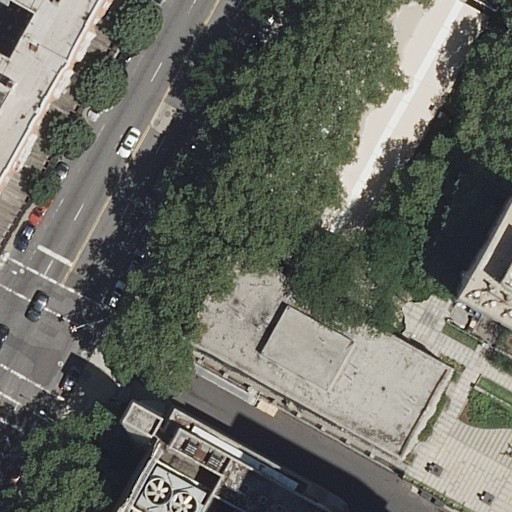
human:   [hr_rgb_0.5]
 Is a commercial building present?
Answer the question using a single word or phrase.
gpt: no

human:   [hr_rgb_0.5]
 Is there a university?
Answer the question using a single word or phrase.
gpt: yes

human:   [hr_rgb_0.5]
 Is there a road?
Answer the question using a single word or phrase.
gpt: yes

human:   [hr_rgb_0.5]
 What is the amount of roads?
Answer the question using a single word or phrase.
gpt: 15

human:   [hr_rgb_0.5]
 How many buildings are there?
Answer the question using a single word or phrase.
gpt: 6

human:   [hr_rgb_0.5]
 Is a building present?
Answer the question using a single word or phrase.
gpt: yes

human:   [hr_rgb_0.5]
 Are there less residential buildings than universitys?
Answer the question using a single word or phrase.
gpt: no

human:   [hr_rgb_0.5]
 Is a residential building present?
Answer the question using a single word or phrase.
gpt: yes

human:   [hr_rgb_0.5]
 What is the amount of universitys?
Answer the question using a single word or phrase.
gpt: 1

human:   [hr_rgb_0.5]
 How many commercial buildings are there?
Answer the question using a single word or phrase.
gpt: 0

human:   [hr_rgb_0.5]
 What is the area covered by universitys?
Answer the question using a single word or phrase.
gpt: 8295m2

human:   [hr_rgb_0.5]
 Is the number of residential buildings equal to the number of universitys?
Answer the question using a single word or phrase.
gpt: no

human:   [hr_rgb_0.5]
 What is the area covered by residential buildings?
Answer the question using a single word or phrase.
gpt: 3229m2

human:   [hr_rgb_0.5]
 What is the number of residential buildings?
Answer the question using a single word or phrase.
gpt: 6

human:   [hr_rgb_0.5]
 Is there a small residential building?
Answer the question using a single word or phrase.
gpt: yes

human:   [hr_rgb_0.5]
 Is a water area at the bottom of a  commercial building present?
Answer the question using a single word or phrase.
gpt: no

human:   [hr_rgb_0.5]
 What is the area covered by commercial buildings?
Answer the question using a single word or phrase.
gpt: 0m2

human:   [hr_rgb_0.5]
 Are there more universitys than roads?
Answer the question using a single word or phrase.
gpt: no

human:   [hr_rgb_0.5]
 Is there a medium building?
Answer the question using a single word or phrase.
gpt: yes

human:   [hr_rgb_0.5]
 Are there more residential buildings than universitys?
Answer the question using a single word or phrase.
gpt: yes

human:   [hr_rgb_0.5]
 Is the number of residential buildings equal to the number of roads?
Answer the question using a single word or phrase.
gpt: no

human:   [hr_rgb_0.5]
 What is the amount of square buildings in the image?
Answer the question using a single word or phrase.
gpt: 0

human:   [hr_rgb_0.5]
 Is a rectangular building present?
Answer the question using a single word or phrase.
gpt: yes

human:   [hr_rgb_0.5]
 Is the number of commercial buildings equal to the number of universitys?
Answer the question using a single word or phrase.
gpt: no

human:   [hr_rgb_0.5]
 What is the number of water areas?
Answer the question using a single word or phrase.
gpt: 0

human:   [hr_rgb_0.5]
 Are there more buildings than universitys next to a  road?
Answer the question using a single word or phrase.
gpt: yes

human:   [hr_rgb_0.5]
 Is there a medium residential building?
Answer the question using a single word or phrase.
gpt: yes

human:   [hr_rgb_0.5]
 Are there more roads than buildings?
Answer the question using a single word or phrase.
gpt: yes

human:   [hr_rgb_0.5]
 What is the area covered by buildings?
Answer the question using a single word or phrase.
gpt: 3229m2

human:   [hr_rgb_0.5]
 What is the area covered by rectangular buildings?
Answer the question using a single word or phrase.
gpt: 151m2

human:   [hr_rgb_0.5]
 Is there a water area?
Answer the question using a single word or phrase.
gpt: no

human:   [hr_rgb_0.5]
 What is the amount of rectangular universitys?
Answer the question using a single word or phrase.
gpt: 0

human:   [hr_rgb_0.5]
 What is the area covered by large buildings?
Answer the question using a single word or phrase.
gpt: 2289m2

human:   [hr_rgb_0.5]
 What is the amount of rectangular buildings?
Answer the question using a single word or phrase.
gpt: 2

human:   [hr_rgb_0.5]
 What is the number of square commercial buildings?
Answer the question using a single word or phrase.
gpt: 0

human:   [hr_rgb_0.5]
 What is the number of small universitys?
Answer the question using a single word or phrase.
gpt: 0

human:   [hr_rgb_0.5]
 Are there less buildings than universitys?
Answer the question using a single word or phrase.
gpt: no

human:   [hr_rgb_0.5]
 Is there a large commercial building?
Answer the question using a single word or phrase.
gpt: no

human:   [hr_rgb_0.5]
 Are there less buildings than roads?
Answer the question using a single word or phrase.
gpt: yes

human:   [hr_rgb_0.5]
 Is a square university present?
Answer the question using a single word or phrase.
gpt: no

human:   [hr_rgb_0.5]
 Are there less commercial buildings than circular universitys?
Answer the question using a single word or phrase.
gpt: no

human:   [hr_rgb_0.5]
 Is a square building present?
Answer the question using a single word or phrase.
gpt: no

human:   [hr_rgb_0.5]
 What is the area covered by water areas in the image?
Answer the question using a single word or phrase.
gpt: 0m2

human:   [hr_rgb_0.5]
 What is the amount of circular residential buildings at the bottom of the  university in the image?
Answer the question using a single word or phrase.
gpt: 0

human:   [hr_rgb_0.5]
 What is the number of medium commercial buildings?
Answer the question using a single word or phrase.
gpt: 0

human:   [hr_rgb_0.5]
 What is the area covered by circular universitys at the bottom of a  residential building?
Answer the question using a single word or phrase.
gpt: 0m2

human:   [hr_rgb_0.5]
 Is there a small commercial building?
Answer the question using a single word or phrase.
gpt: no

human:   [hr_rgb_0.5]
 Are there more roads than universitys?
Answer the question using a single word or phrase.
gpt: yes

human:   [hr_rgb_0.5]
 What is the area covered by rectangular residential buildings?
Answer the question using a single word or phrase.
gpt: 151m2

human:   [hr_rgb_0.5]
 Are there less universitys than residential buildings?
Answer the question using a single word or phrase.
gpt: yes

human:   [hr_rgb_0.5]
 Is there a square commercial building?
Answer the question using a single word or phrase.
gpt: no

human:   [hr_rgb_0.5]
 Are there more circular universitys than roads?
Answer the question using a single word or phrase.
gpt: no

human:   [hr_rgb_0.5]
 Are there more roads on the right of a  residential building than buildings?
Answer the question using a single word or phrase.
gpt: yes

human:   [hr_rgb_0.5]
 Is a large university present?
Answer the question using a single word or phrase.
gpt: yes

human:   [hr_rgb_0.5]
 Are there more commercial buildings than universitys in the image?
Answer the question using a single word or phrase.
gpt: no

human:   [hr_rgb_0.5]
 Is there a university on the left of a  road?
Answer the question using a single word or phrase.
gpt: no

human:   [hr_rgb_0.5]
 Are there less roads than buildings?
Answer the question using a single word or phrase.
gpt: no

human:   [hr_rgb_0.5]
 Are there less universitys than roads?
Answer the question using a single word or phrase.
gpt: yes

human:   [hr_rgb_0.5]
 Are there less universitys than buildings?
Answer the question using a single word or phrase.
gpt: yes

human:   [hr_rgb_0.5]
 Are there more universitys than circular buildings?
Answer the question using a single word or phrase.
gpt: yes

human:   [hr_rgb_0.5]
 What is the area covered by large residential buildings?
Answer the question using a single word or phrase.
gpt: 2289m2

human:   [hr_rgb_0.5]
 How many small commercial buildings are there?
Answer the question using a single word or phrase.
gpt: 0

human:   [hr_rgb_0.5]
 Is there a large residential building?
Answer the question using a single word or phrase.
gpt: yes

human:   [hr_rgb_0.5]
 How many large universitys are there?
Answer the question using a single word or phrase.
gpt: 1